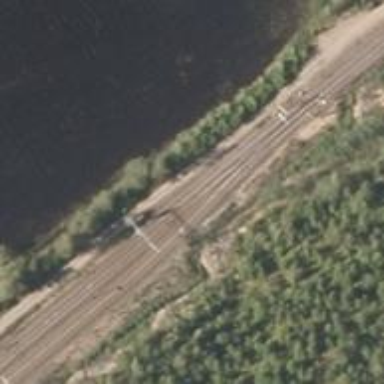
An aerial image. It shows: Railway with continuous electrified contact line.